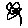
Label: flower